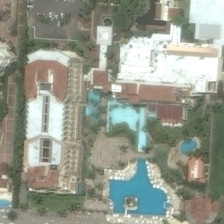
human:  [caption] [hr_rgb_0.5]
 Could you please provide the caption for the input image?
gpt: a dark gray highway besides the resort in it .

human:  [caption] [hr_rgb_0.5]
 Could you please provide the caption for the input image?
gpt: three pools with navy blue water in side and two pools with light blue water in the other side .

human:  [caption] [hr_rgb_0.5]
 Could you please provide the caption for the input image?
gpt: some houses with red roof while surrounded by many plants in it .

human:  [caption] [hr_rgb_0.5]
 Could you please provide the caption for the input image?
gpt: a resort with many plants and some houses in it .

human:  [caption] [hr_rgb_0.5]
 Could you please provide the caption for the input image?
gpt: some buildings and green trees are next to a road .